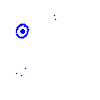
Particle: electron